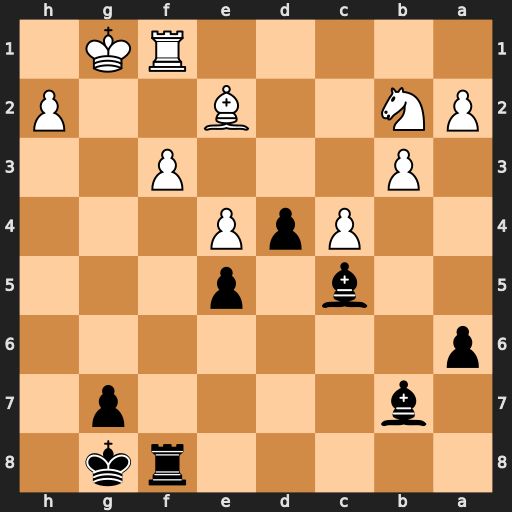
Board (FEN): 5rk1/1b4p1/p7/2b1p3/2PpP3/1P3P2/PN2B2P/5RK1
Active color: b
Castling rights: -
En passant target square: -
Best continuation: d3+ Kg2 dxe2